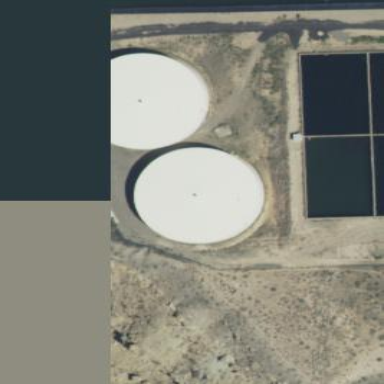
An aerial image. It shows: Storage tank designed for water storage.